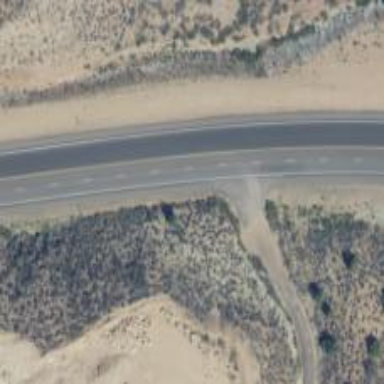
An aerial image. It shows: Primary road with asphalt surface.